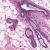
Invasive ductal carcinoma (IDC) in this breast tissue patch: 0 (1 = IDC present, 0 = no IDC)